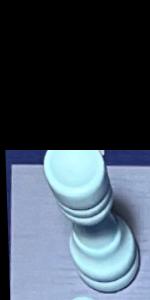
Label: Rook_White